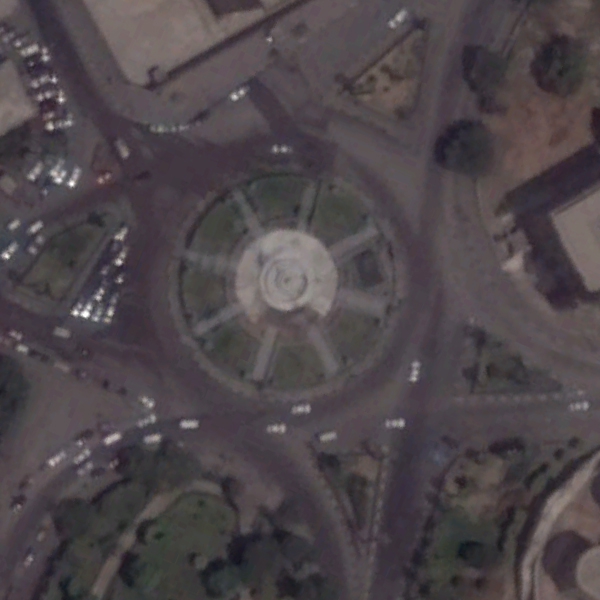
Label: Square